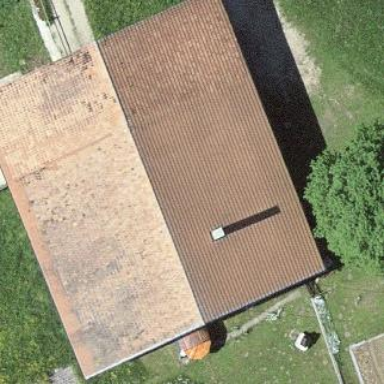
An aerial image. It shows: Farm building.